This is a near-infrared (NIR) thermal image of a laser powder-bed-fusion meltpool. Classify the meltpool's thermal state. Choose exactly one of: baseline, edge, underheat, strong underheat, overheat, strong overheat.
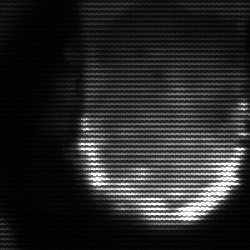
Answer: baseline